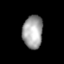
Tissue: lung
Cell type: Endothelial cells
Senescence score: 0.5438
Nuclear area (px): 652
Mean DAPI intensity: 161.687